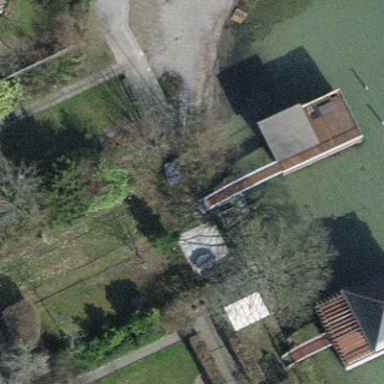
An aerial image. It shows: Boathouse.